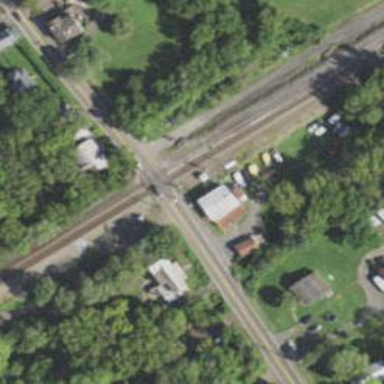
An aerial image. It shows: Level railway crossing with lights and barriers.